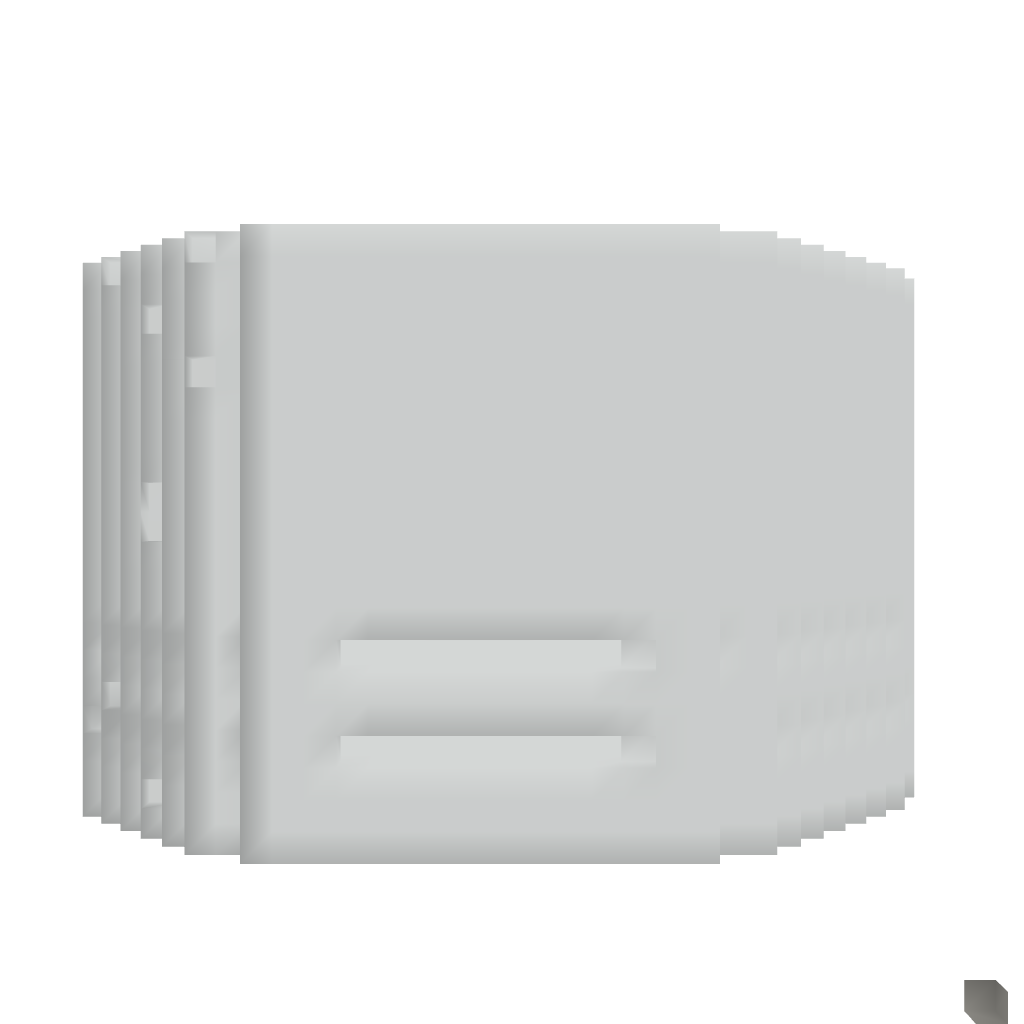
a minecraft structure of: Toilet paper